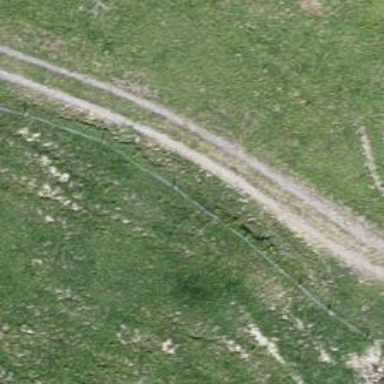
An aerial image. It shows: Track with grade2 tracktype.